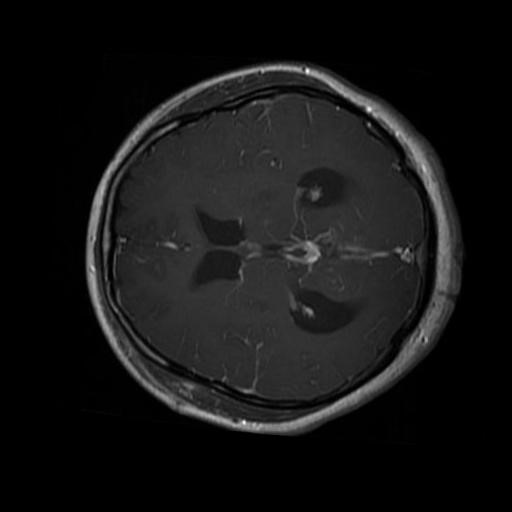
Label: brain_glioma